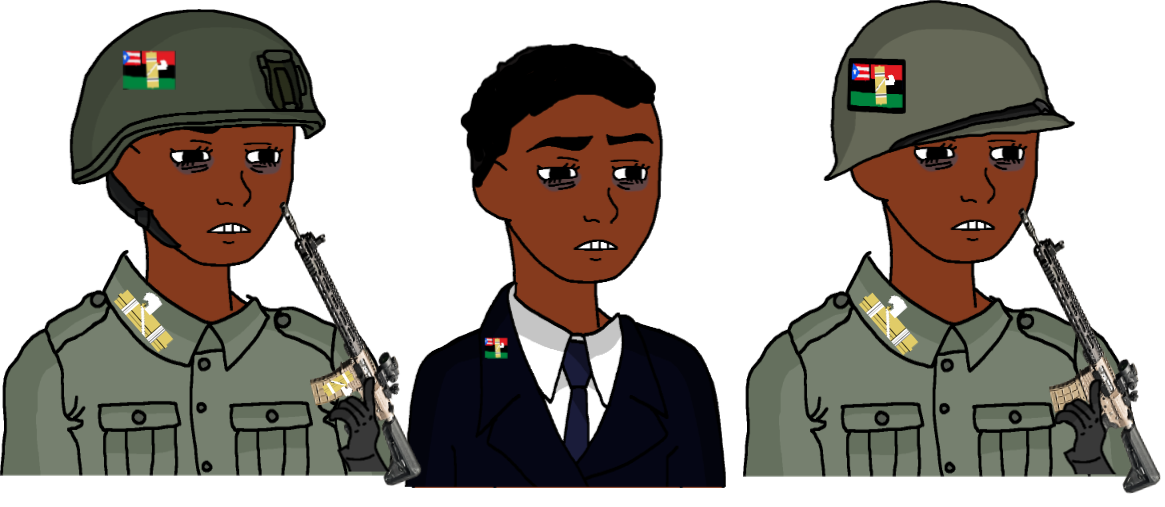
Label: 5_Twinkjak